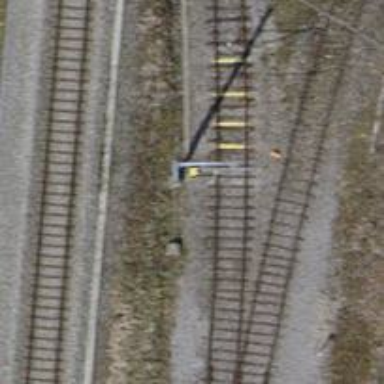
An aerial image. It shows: Single railway track with electrified contact line. It is spur track.